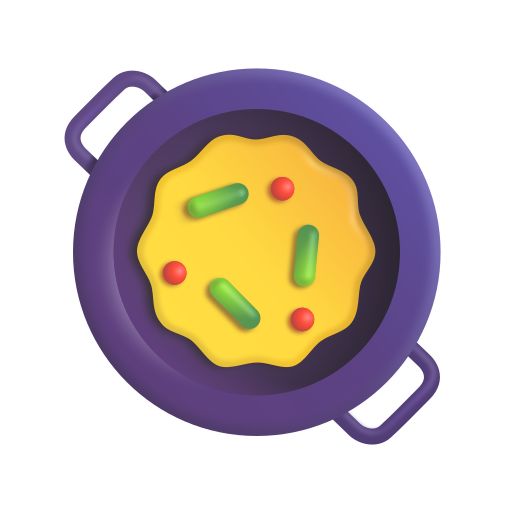
shallow pan of food color